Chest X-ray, AP view. Patient: 22 years old, sex M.
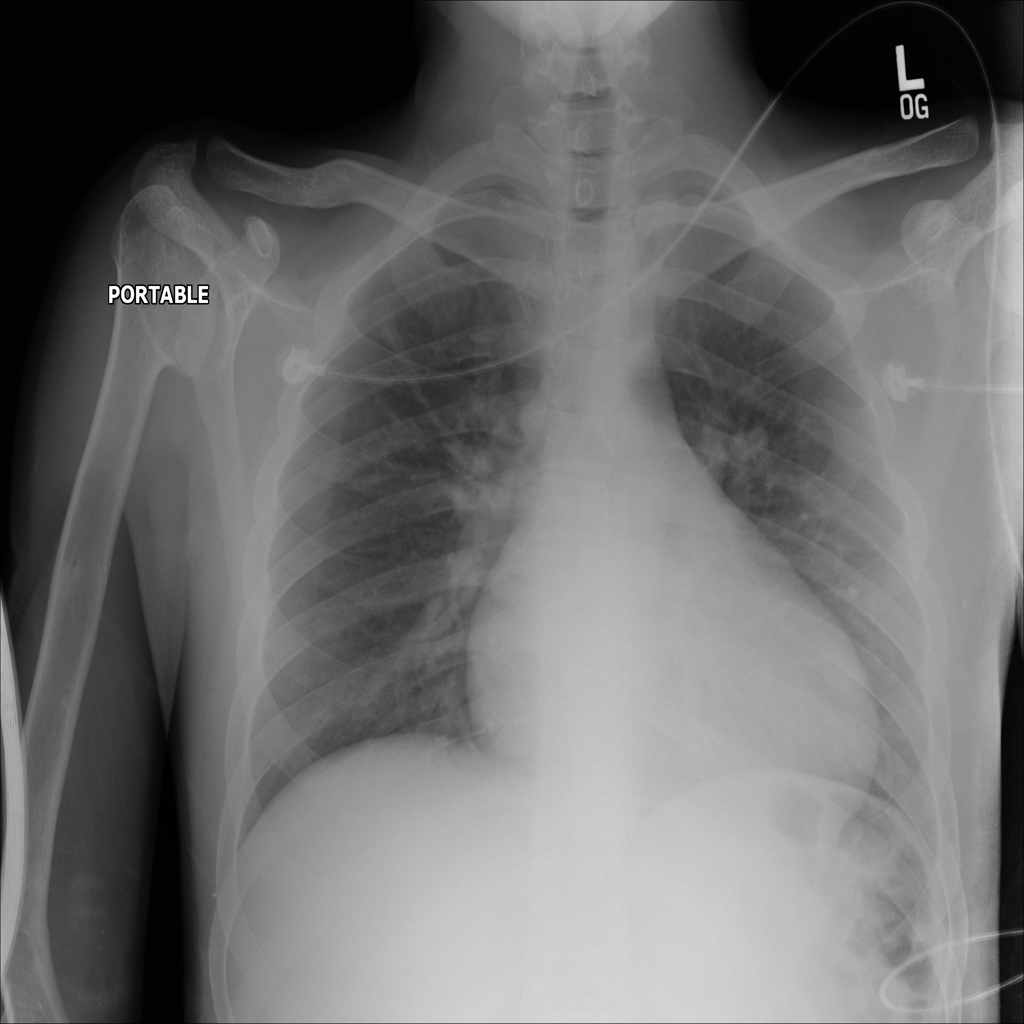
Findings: Cardiomegaly